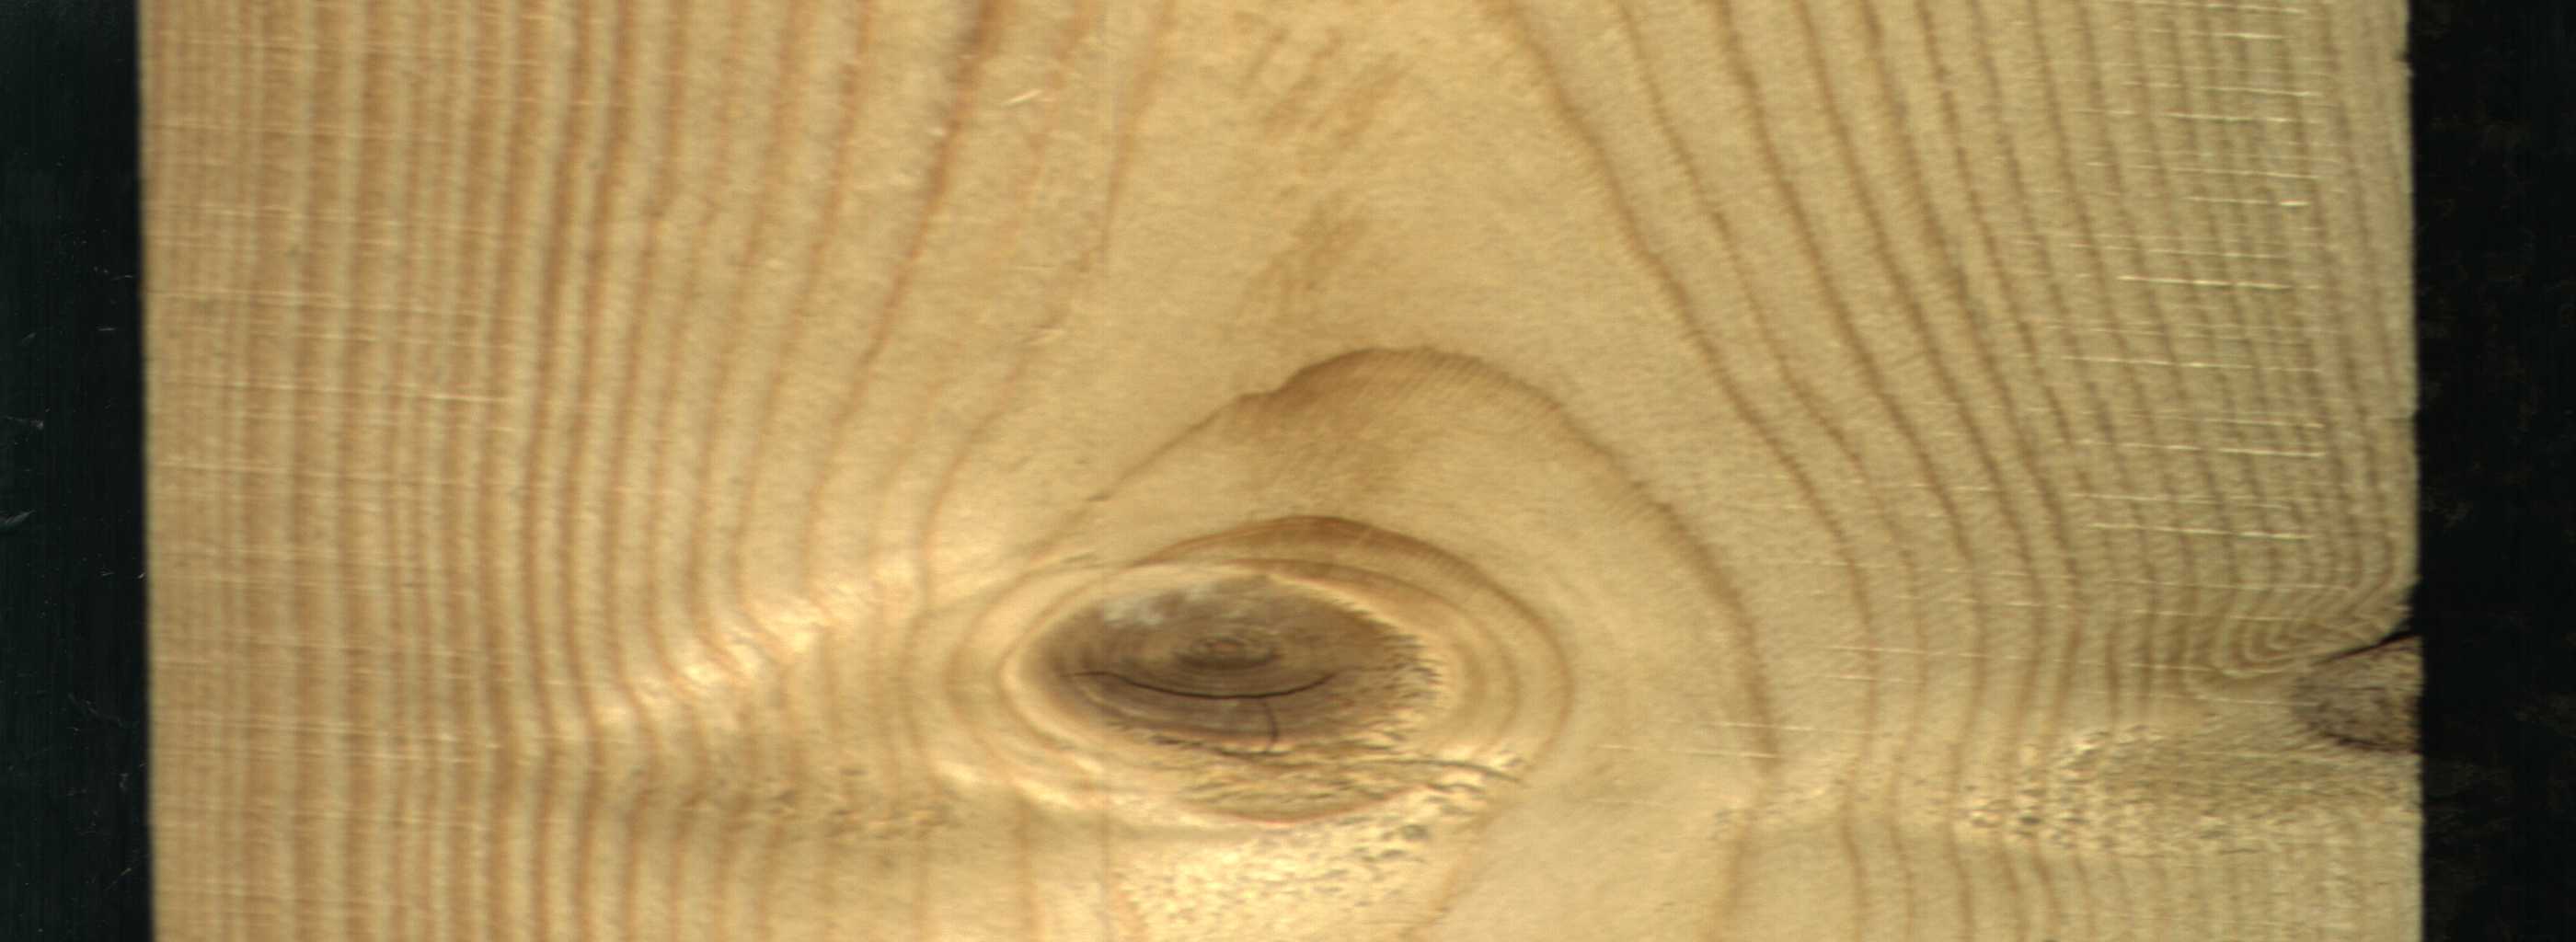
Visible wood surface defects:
knot_with_crack
Dead_Knot